Interaction volume radius: 5 \u00c5
Interaction volume height: 10 \u00c5
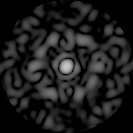
Disorder parameter: 0.8754